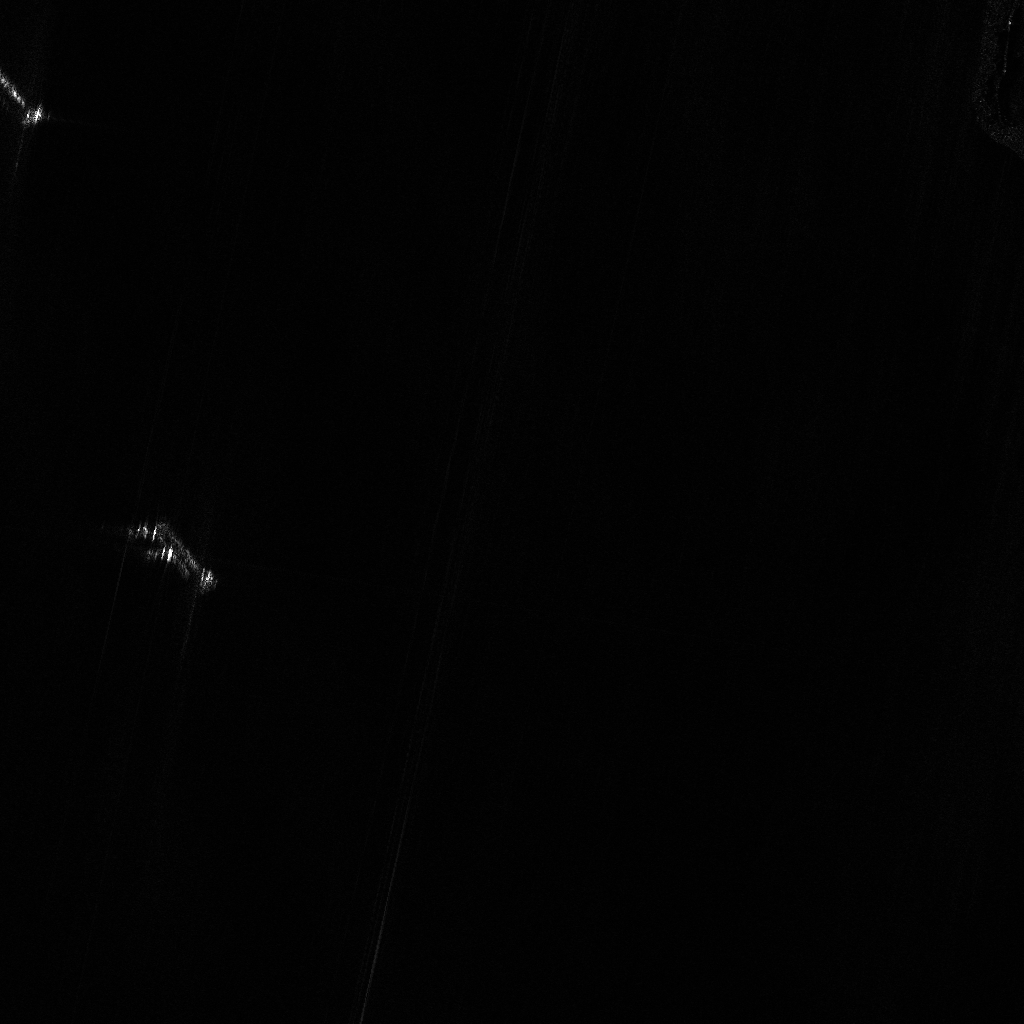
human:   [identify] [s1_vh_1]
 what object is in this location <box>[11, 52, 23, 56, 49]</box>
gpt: <ref>1 large container at the left</ref>